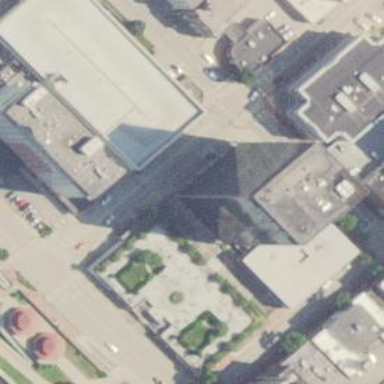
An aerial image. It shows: Building.